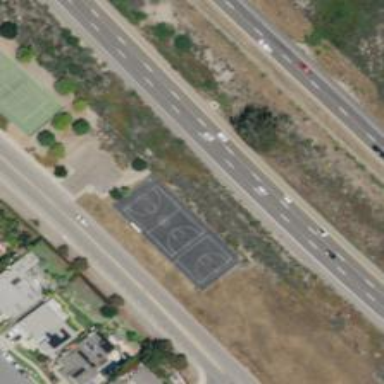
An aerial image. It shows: Basketball court on pitch.